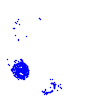
Particle: pion